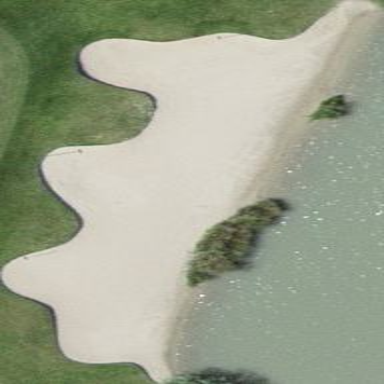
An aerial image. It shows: Sandy area is golf bunker.